Field crop: maize
Growth stage: 2
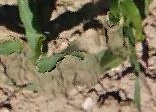
Species: maize